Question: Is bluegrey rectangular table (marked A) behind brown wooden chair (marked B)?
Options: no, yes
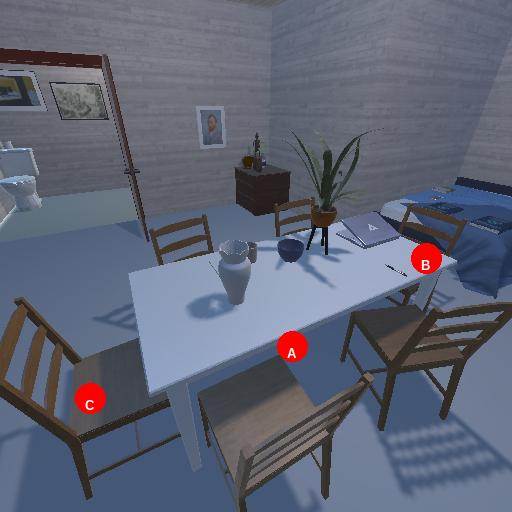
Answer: no